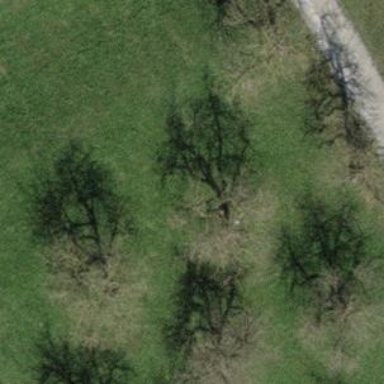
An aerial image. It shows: Single tag "natural: tree."